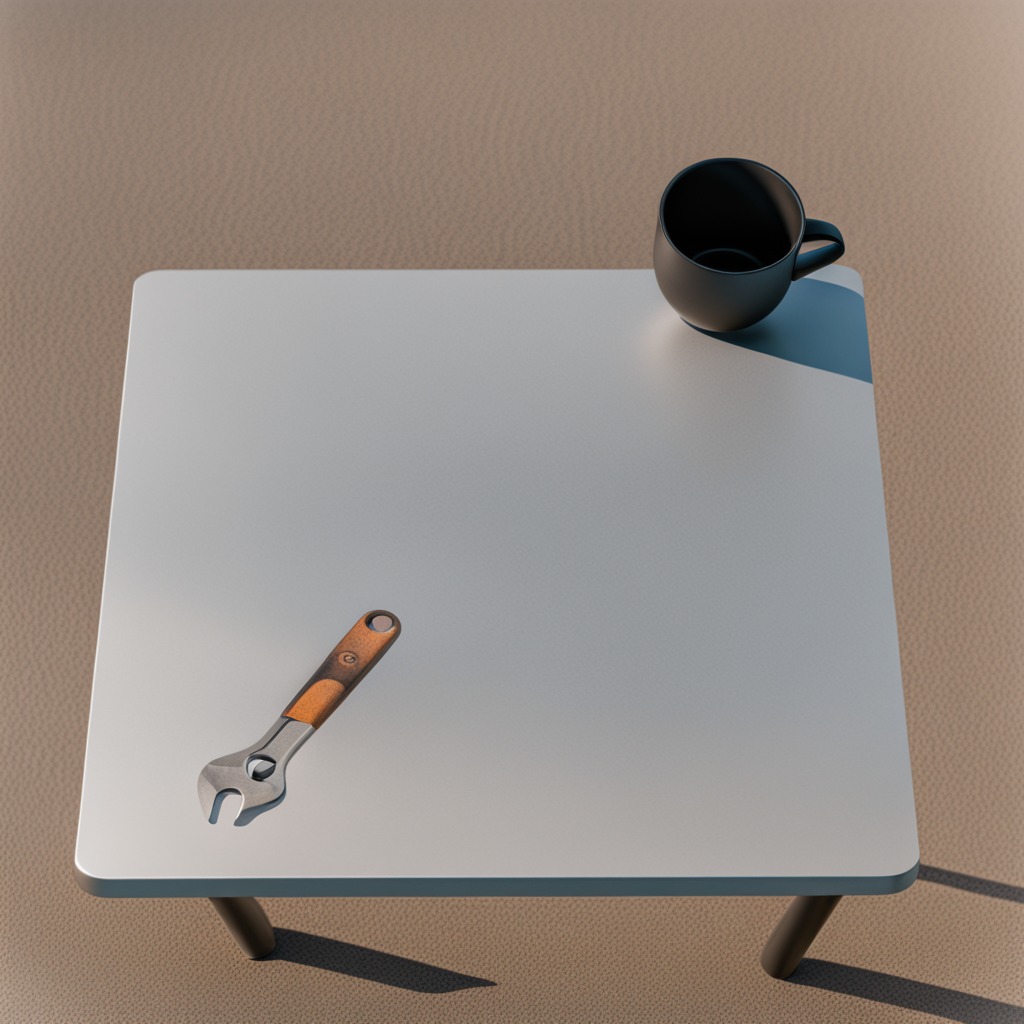
A wrench is lying on the table.